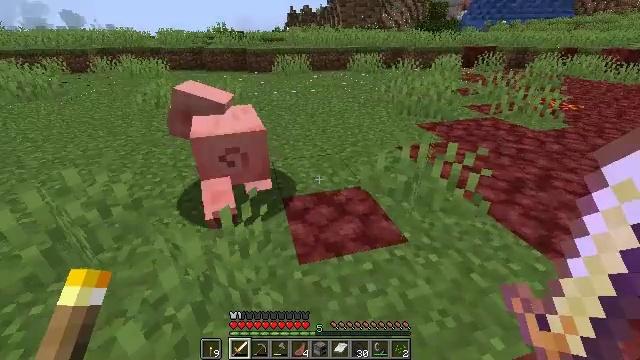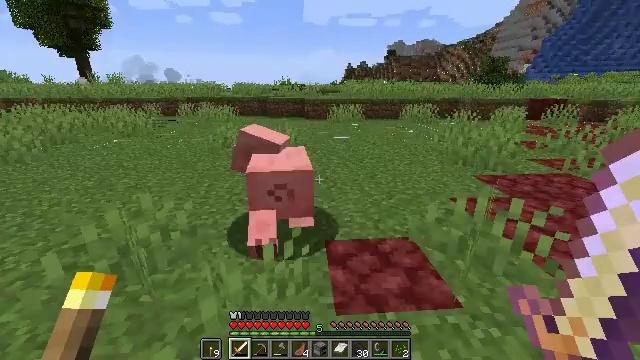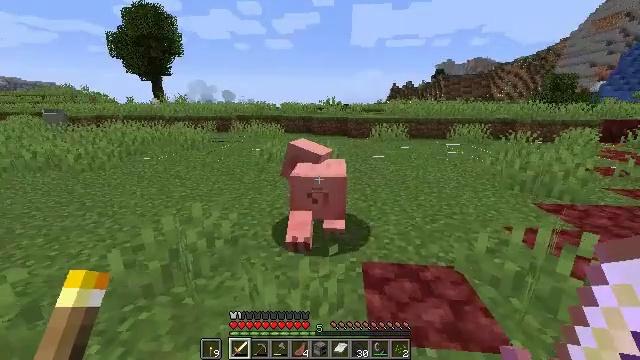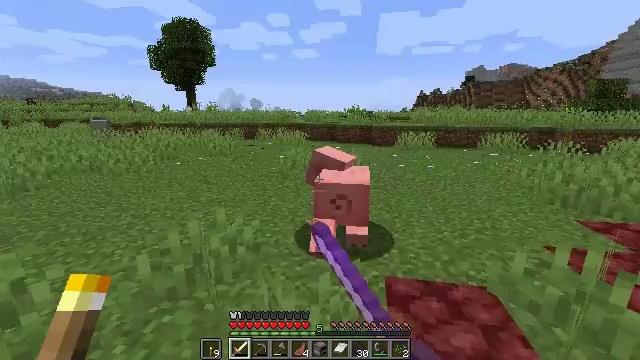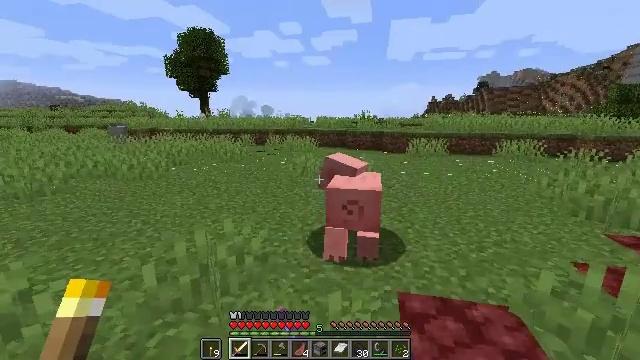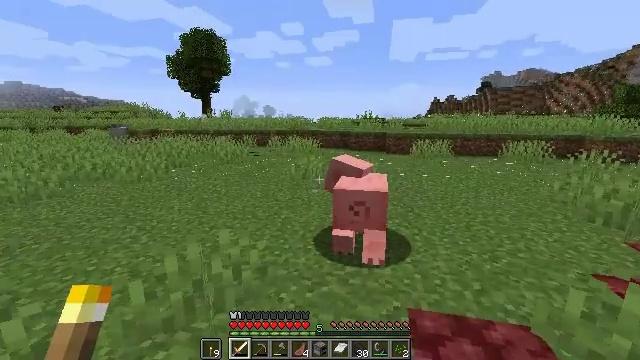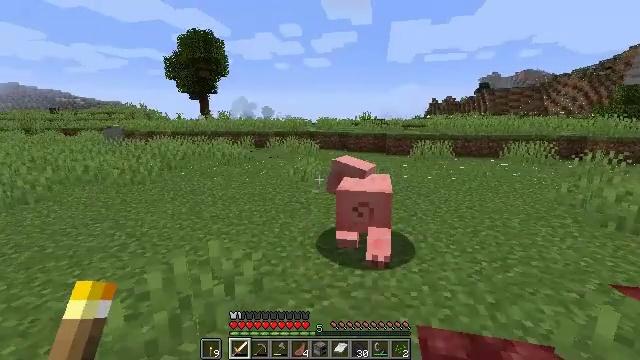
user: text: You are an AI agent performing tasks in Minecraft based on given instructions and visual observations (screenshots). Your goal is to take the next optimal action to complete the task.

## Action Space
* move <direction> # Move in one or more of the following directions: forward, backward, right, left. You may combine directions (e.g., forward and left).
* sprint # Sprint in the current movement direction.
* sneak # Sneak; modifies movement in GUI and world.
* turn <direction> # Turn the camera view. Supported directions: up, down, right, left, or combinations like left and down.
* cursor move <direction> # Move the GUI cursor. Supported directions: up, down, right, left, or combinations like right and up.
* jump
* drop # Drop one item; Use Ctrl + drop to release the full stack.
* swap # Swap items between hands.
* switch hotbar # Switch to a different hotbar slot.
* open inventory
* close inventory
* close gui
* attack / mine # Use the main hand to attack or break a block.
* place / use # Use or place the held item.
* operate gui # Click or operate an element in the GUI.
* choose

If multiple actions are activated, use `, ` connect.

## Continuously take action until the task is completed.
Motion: motion action
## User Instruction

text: Combat the pig.
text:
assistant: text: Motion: turn left and up
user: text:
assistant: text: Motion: turn left and up, attack / mine
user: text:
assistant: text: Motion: move forward, turn left and up, attack / mine
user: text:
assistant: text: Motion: move forward, turn left and up, attack / mine
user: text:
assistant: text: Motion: move forward, attack / mine
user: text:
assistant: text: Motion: move forward
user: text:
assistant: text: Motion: no_op